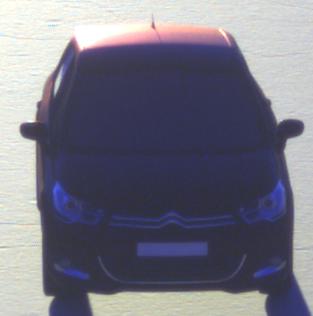
Make: Citroen
Model: C4 VTi 95
Detailed model: C4 (II)
Model produced from: 2012/08
Model produced until: 2013/06
Doors: 5
Color: red
Road condition: dry road
Daytime: sunrise or sunset
Contrast: high contrast